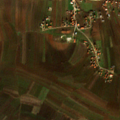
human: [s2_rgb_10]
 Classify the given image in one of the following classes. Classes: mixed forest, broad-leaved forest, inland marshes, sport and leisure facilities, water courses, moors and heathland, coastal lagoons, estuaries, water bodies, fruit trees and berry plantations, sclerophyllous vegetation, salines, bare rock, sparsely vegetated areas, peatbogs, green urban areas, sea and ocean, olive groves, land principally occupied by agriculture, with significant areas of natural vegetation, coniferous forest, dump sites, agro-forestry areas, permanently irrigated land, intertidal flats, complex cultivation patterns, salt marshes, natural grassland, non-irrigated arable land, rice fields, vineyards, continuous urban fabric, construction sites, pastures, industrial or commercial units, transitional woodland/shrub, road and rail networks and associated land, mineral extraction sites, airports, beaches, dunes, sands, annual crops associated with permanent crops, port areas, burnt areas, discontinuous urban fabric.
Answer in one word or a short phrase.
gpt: discontinuous urban fabric, non-irrigated arable land